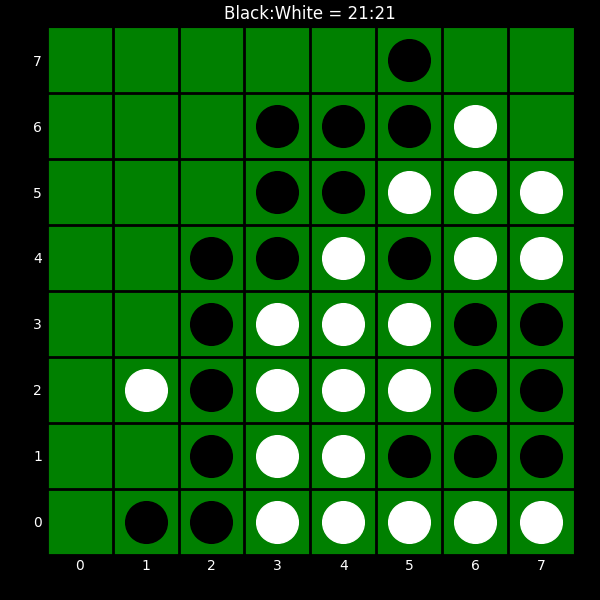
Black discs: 21
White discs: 21